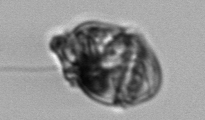
Label: Proterythropsis